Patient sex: F
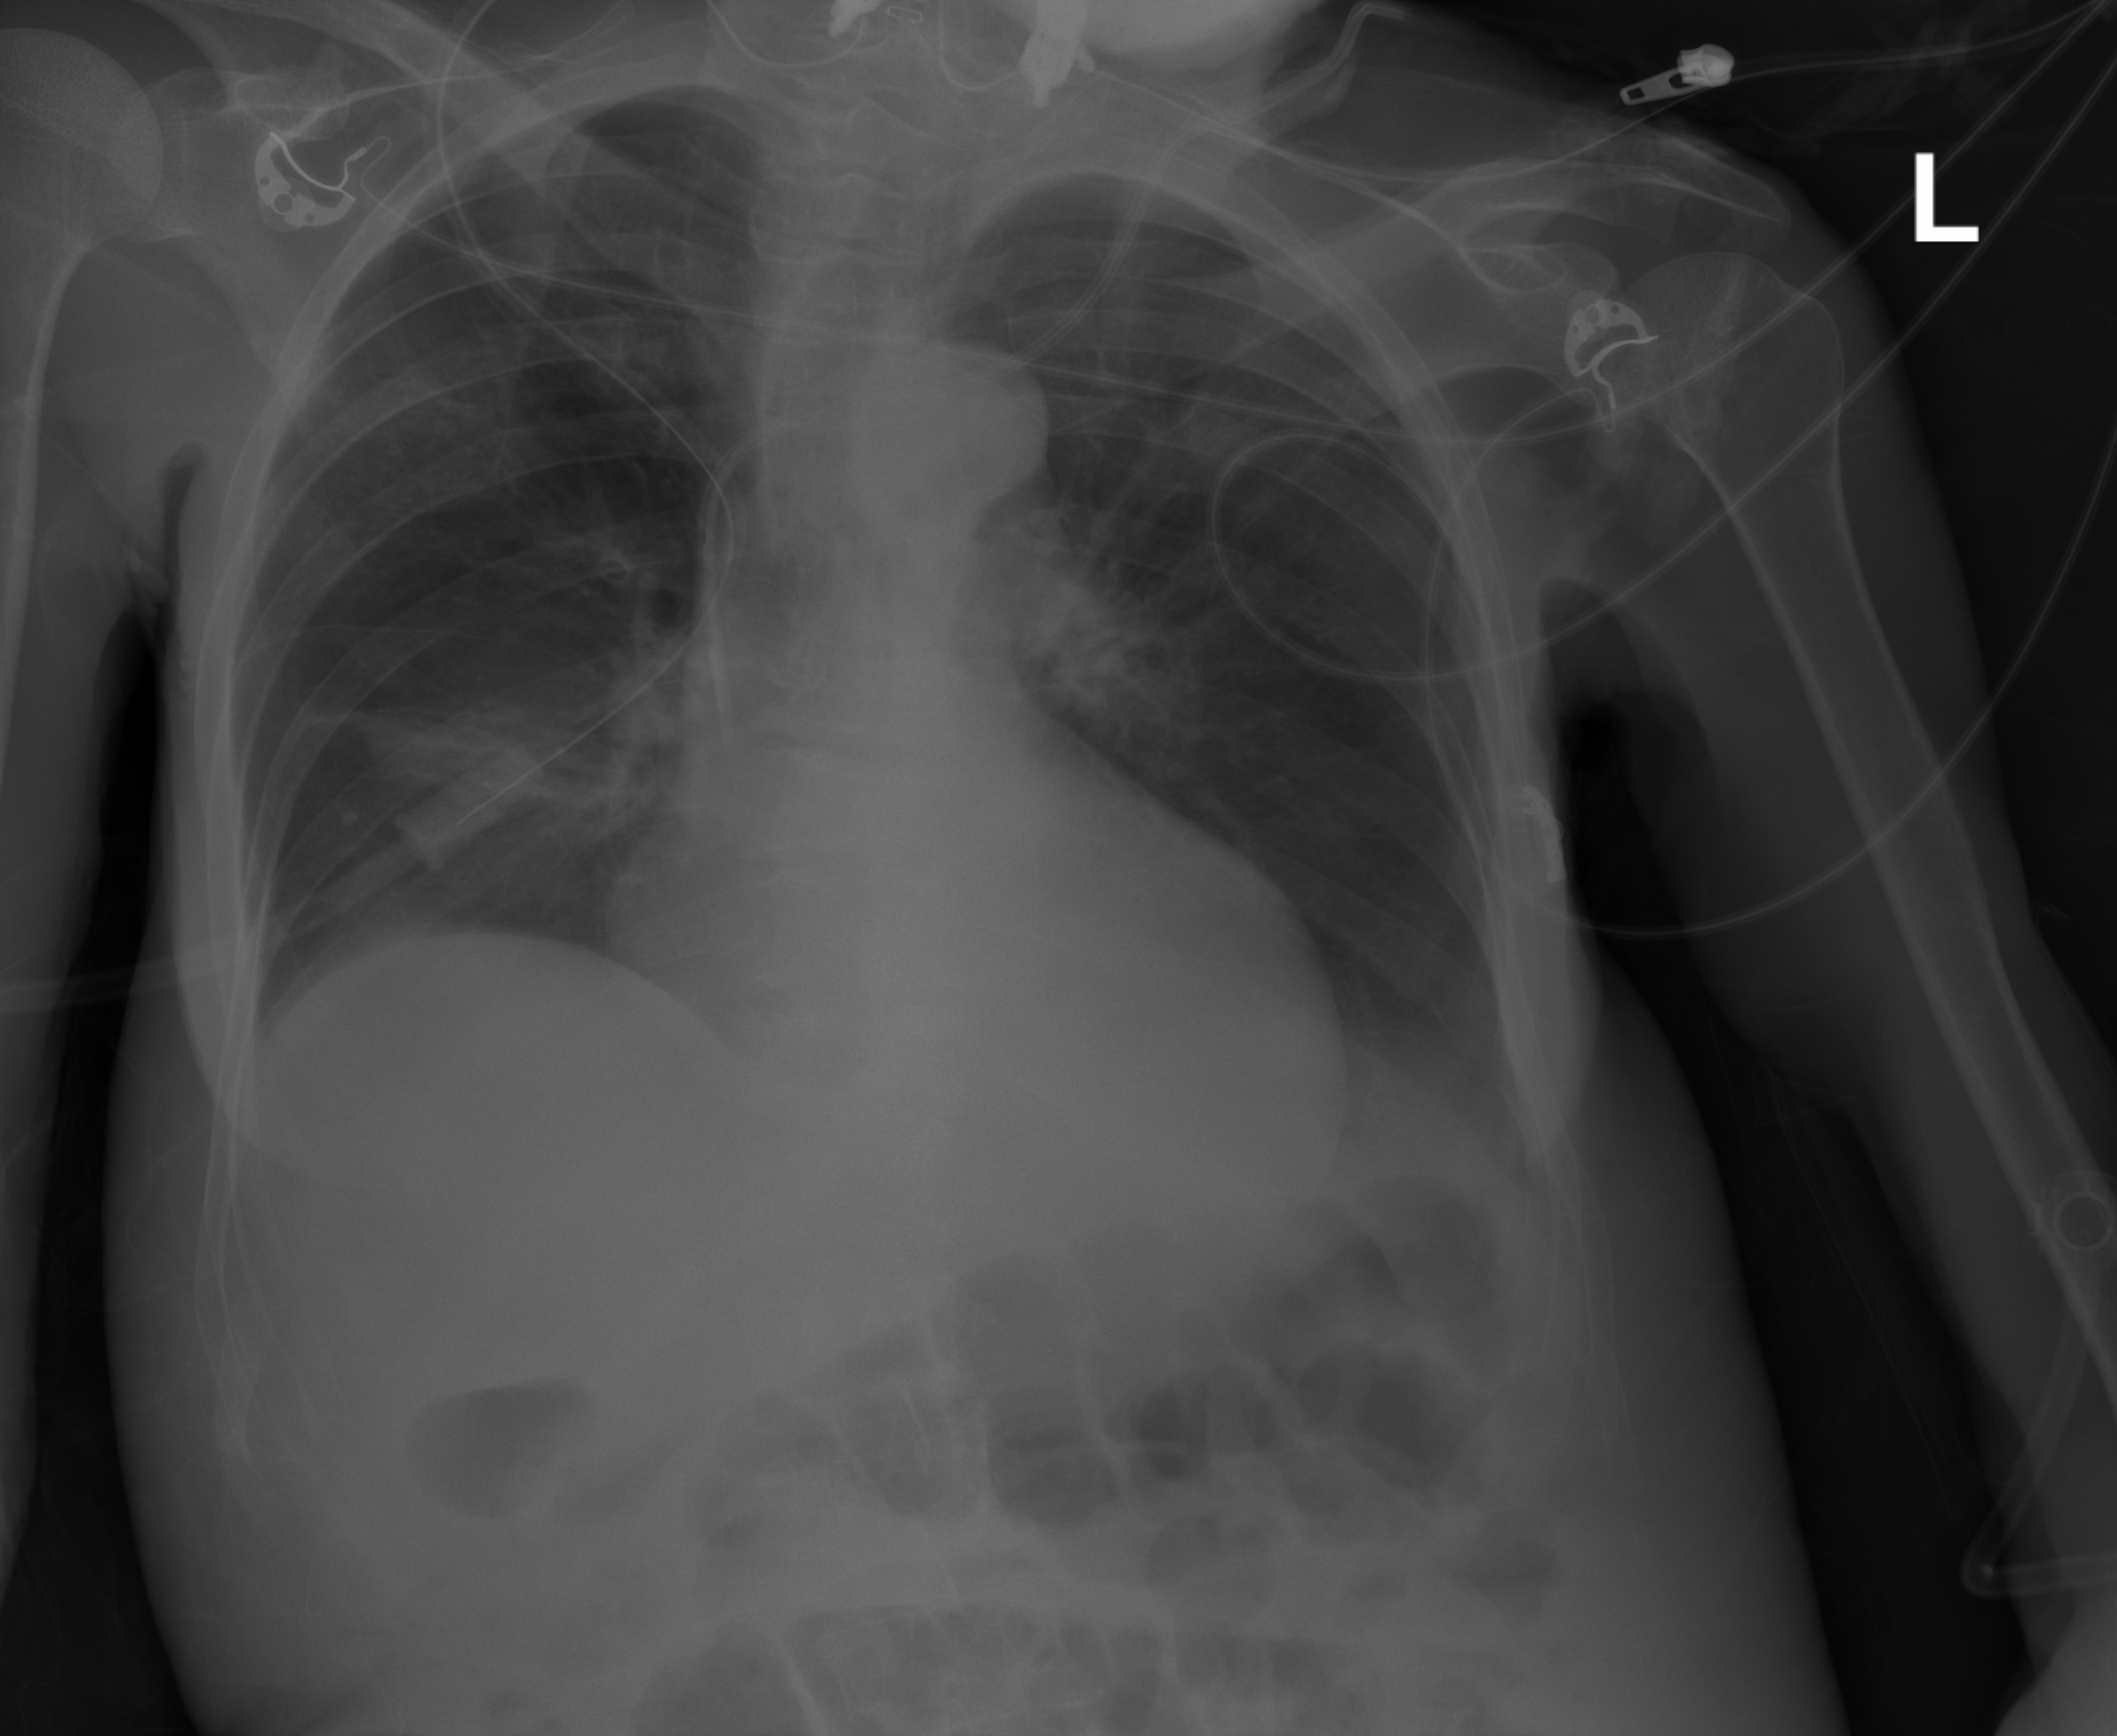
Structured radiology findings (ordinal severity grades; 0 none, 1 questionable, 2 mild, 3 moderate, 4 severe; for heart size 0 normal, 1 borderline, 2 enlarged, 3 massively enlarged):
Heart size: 0
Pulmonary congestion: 0
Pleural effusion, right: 0
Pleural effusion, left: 0
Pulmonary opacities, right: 0
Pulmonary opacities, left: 0
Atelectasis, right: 2
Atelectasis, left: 0